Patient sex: M
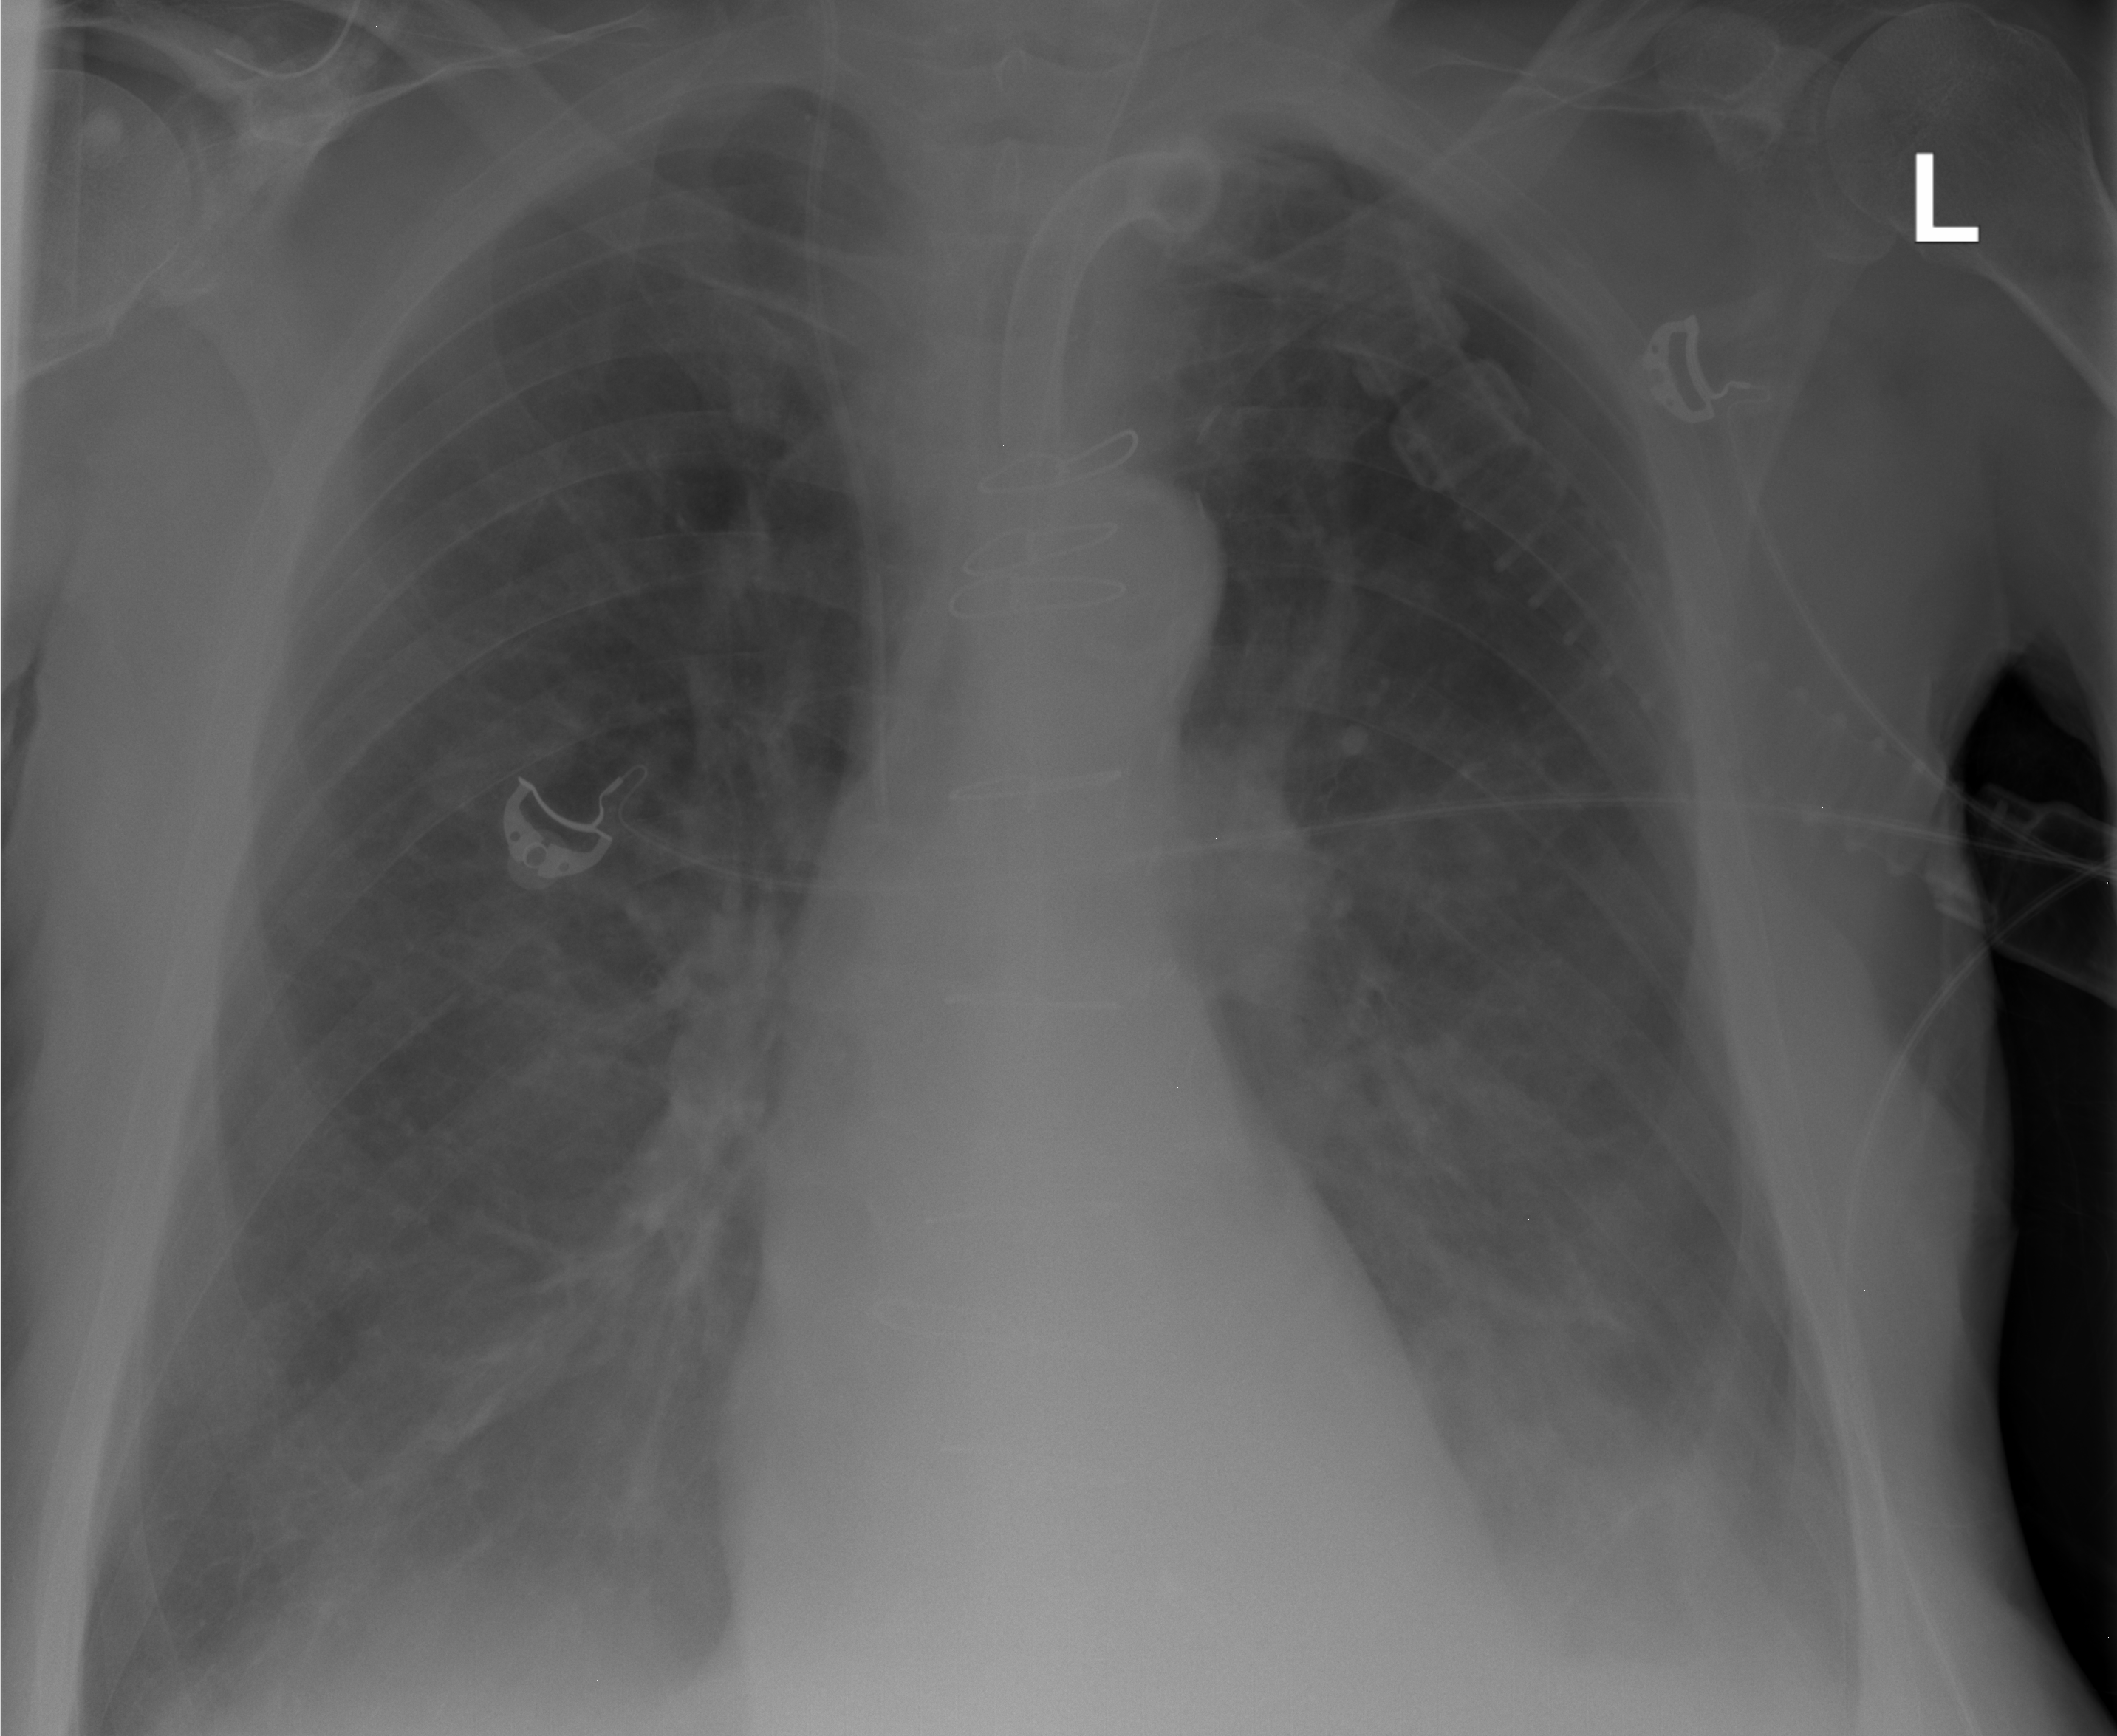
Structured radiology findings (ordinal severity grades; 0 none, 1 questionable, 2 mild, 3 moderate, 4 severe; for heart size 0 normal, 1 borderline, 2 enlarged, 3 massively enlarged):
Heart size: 0
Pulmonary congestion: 2
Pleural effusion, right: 2
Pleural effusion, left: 2
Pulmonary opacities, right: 1
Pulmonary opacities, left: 1
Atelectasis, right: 2
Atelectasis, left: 2